Question: I'm trying to use a cursor in oracle to iterate through the GuestID's from the guest table and delete that entry if there is not a corresponding GuestID in the Booking table. This is so that if a guest were to cancel a booking, and that was the only booking they had made, it would remove the guest's details from the guest table.
The procedure if as follows and compiles without any issue:
'''
-- Remove a guest from the guest table if no booking exists for their guestID
CREATE OR REPLACE PROCEDURE RemoveGuest (Selection IN Booking.GuestID%TYPE)
IS
guest_id Guest.GuestID%type;
CURSOR c_guests is
SELECT GuestID FROM GUEST;
BEGIN
OPEN c_guests;
LOOP
FETCH c_guests into guest_id;
IF c_guests%notfound THEN
DELETE FROM Guest WHERE Guest.GuestID = Selection;
ELSIF c_guests%found THEN
DBMS_OUTPUT.PUT_LINE('Guest ' || Selection || ' is associated with a booking, cannot remove');
END IF;
END LOOP;
CLOSE c_guests;
END;
/
'''
But when I run it, it just hangs like its stuck in an infinite loop:

Can anyone see where the issue is in this code? I know I could do a trigger also to get the same functionality, and I am more adapt at those than Cursor's, but I just wanted to know why this isn't working?
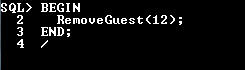
Answer: If you are using the cursor as an exercise, then you want the cursor to check if the guest exists in the 'Booking' table rather than the 'Guest' table. When you open the cursor, you don't need to loop since there is only one thing you want to check: was a record found? If not, delete from 'Guest' but in either case, you don't need to look at any more records.
'''
CREATE OR REPLACE PROCEDURE RemoveGuest (Selection IN Booking.GuestID%TYPE)
IS
guest_id Guest.GuestID%type;
CURSOR c_bookings_for_guest is
SELECT GuestID
FROM Booking
WHERE GuestID = Selection;
BEGIN
OPEN c_guests;
FETCH c_guests into guest_id;
IF c_guests%notfound THEN
DELETE FROM Guest WHERE Guest.GuestID = Selection;
END IF;
CLOSE c_guests;
END;
'''
Without a cursor (syntax may need to be checked):
'''
DELETE FROM Guest
WHERE GuestID = Selection
AND NOT EXISTS (SELECT Selection FROM Booking WHERE GuestID = Selection) ;
'''